Question: It was working before and maybe someone made changes to the code and I cant detect the problem after much debugging so hopefully someone can help.
I have an html form that lets a user choose a set of option and then on form submit, POSTS these options in an array which works perfectly fine. Then I am writing the elements of an array to a MySQL table and this is where the problem occurs. My code was working fine before but now its all weird. The outputs mix up for some reason.
Below is the array values passed and then the output below the arrays.

Here is my code that writes the array values to MySQL:
'''
error_reporting(-1);
$arr=$_POST["itemsToAdd"];
$cal=$_POST["calendar"];
print_r($arr);
// Make a MySQL Connection
//empty table first to remove any previous old on-calls stored.
$query = "truncate table ProdOnCallSetup";
if(mysql_query($query)){
}
else{
}
foreach ($arr as &$value) {
// Insert a row of information into the table "ProdOnCallSetup"
mysql_query("INSERT INTO ProdOnCallSetup
(Email) VALUES('$value') ")
or die(mysql_error());
}
'''
Here is the code giving the output or displaying the rows in MySQL:
'''
<ol class="list_style">
<?php
//make MySQL connection
$query = "SELECT * FROM ProdOnCallSetup";
$result = mysql_query($query) or die(mysql_error());
while($row = mysql_fetch_array($result)){
echo "<li>".$row['Email']."</li>";
echo "<br />";
}
?>
</ol>
'''
See the problem here? Even though I write them in the correct order in MySQL when I display them the order mixes up. Order is Justin, Achau, Chellatamby but when I echo is out from the DB its Achau, Chellatamby, Justin
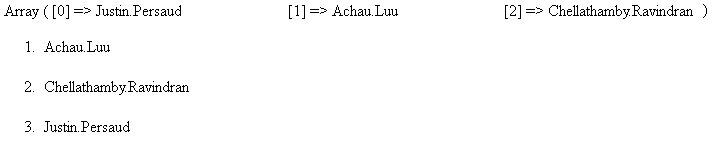
Answer: Unless you specifically use an ORDER BY clause in your SELECT statement, the order in which rows are returned is and may change.... it doesn't matter what order you added the records in, this is irrelevant... use ORDER BY...
'''
SELECT * FROM ProdOnCallSetup ORDER BY Email
'''
(or whatever column id you want to order them on)
If you want to order them in the order you added them to the database, you'll need an autoincrement column on the table, and order by that column